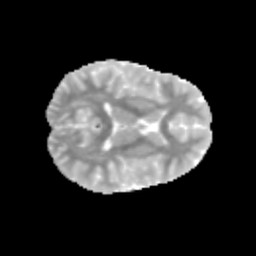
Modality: MD
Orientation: axial
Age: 10
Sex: female
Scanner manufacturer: siemens
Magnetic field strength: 3 T
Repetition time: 3.8 s
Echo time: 0.07 s